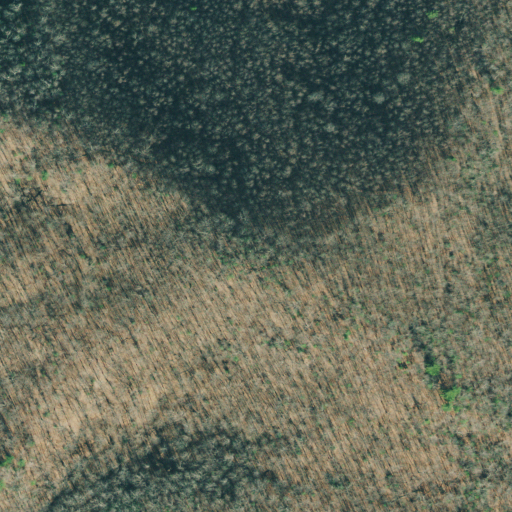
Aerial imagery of mountain in Georgia named Brushy Knob containing only deciduous forest